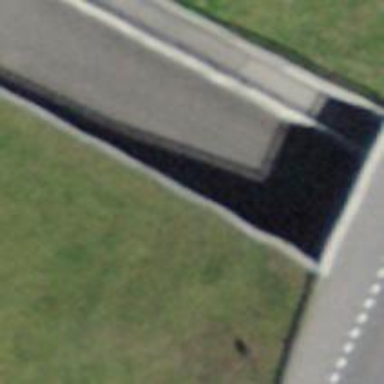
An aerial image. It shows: Emergency access point on the road.